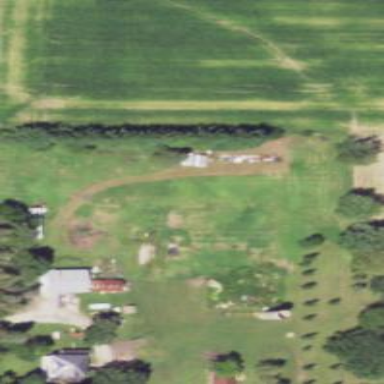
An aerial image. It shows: Farmyard area.